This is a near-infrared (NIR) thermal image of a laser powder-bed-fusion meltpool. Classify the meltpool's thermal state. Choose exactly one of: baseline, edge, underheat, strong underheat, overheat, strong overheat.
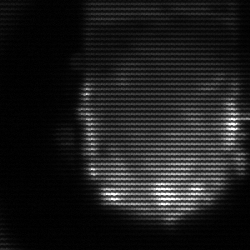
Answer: baseline